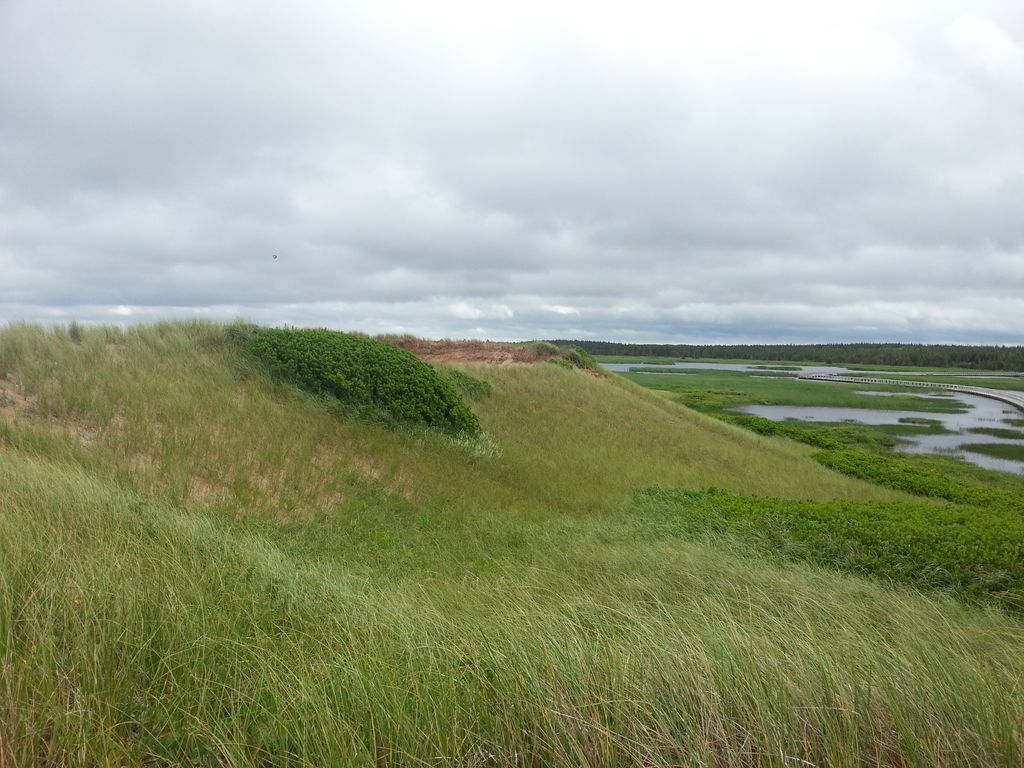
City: charlottetown